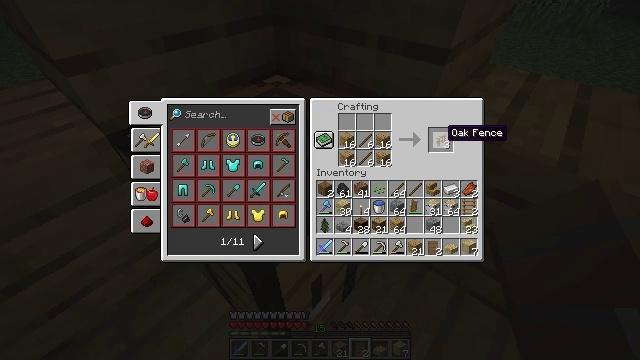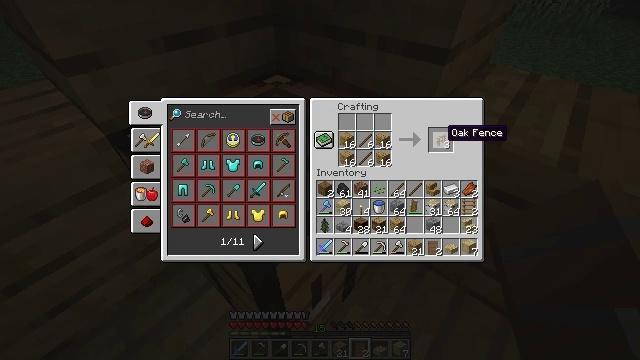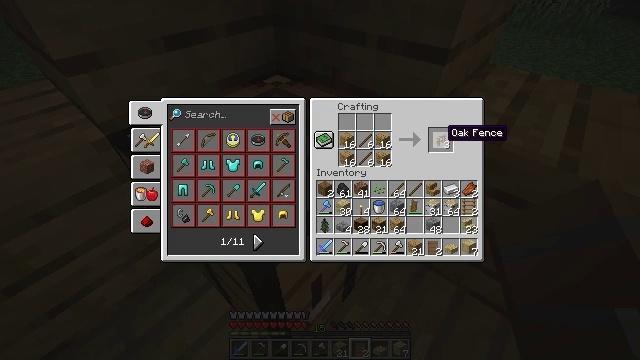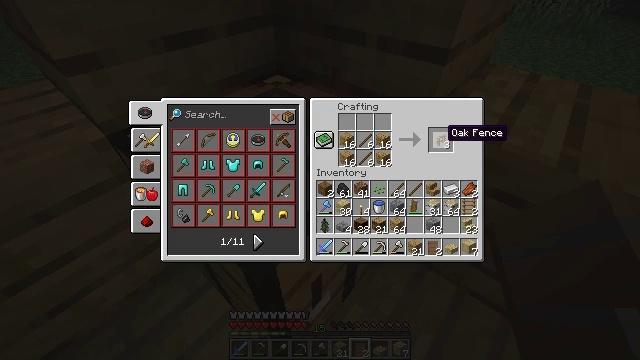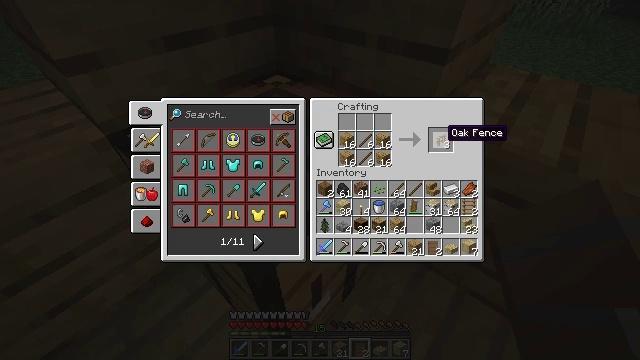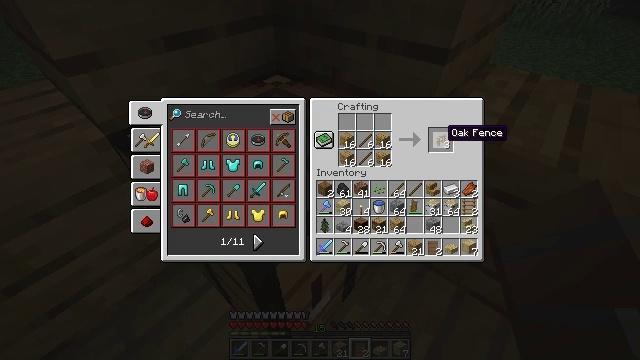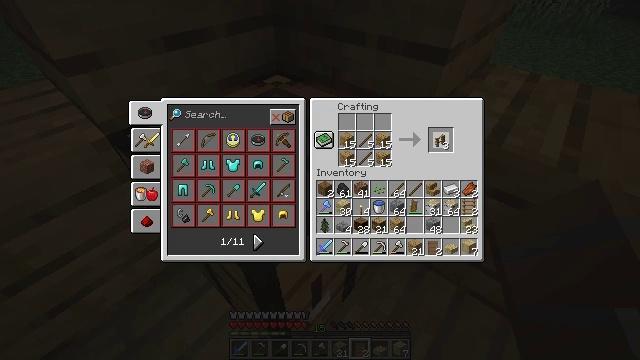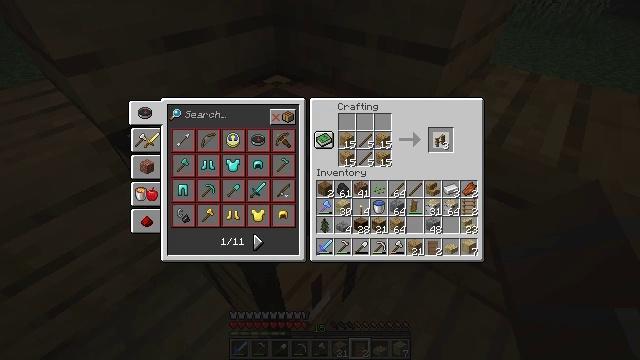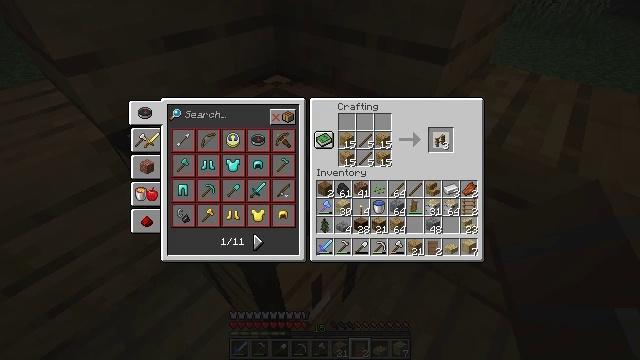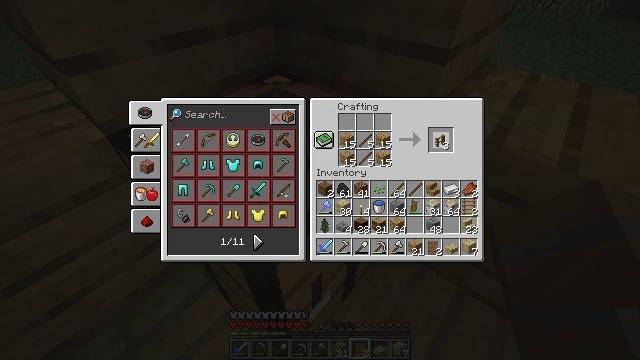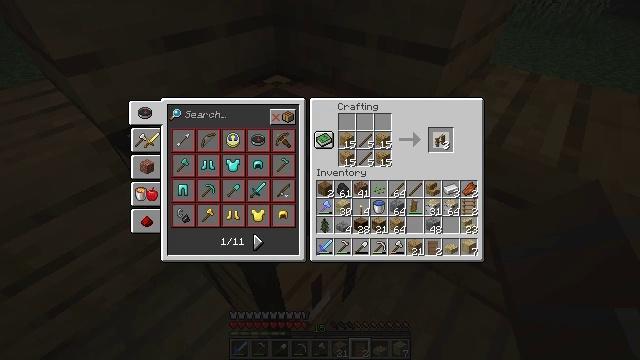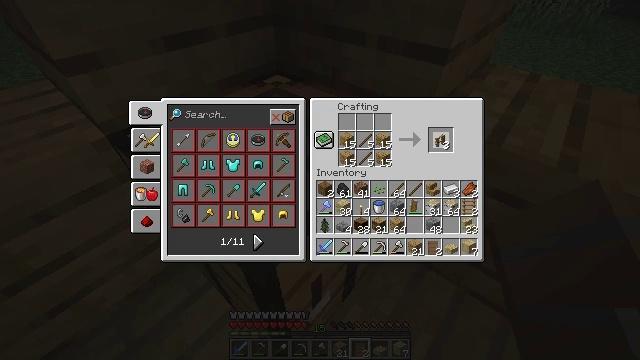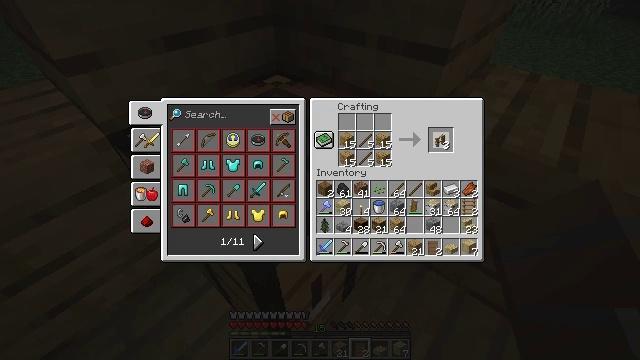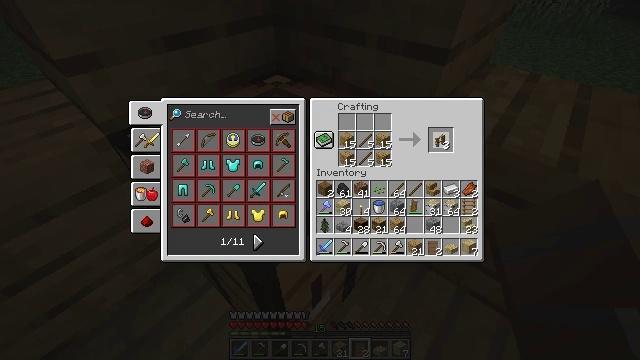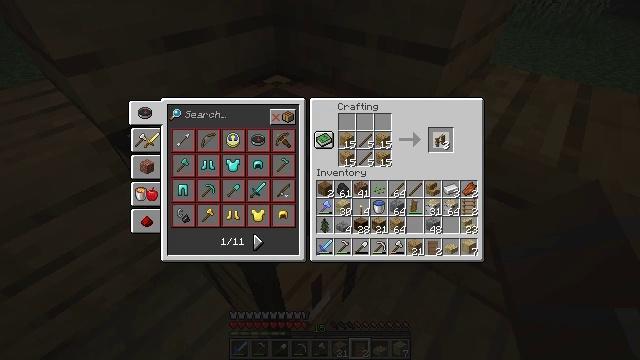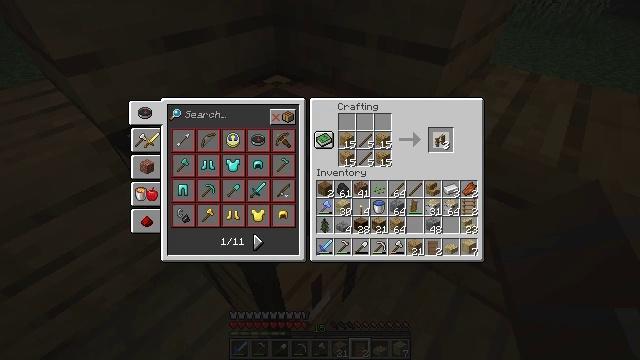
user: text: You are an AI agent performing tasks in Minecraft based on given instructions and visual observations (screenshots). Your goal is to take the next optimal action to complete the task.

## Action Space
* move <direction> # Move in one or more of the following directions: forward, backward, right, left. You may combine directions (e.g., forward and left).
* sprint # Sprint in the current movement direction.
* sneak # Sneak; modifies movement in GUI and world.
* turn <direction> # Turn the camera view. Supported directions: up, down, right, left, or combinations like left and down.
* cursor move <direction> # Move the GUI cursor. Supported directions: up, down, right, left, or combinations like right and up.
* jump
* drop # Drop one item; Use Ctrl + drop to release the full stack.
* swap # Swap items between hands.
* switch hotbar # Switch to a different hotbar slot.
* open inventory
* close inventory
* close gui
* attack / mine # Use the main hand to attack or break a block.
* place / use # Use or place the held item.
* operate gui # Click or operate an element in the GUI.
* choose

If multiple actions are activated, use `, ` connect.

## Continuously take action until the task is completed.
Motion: motion action
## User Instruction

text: Use the crafting table to make an oak fence.
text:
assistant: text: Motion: no_op
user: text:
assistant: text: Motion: no_op
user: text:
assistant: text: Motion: no_op
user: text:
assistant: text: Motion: no_op
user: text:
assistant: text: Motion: no_op
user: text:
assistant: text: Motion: operate gui
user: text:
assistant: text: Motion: operate gui
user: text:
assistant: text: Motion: operate gui
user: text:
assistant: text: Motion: no_op
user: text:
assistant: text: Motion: no_op
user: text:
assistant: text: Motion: no_op
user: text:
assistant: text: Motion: no_op
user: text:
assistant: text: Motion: no_op
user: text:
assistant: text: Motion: operate gui
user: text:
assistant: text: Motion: operate gui
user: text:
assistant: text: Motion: operate gui
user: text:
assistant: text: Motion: no_op
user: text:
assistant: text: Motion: no_op
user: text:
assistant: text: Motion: no_op
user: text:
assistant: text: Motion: no_op
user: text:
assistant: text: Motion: no_op
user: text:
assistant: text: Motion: no_op
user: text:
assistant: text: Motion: no_op
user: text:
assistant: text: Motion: no_op
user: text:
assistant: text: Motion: operate gui
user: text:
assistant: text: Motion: operate gui
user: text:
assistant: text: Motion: operate gui
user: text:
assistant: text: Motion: no_op
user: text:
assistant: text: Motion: no_op
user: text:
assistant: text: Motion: no_op